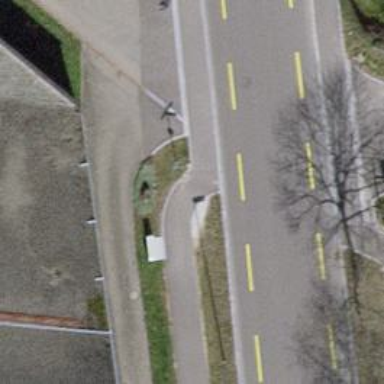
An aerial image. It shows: Asphalt footway with unmarked crossing and traffic calming table.